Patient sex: M
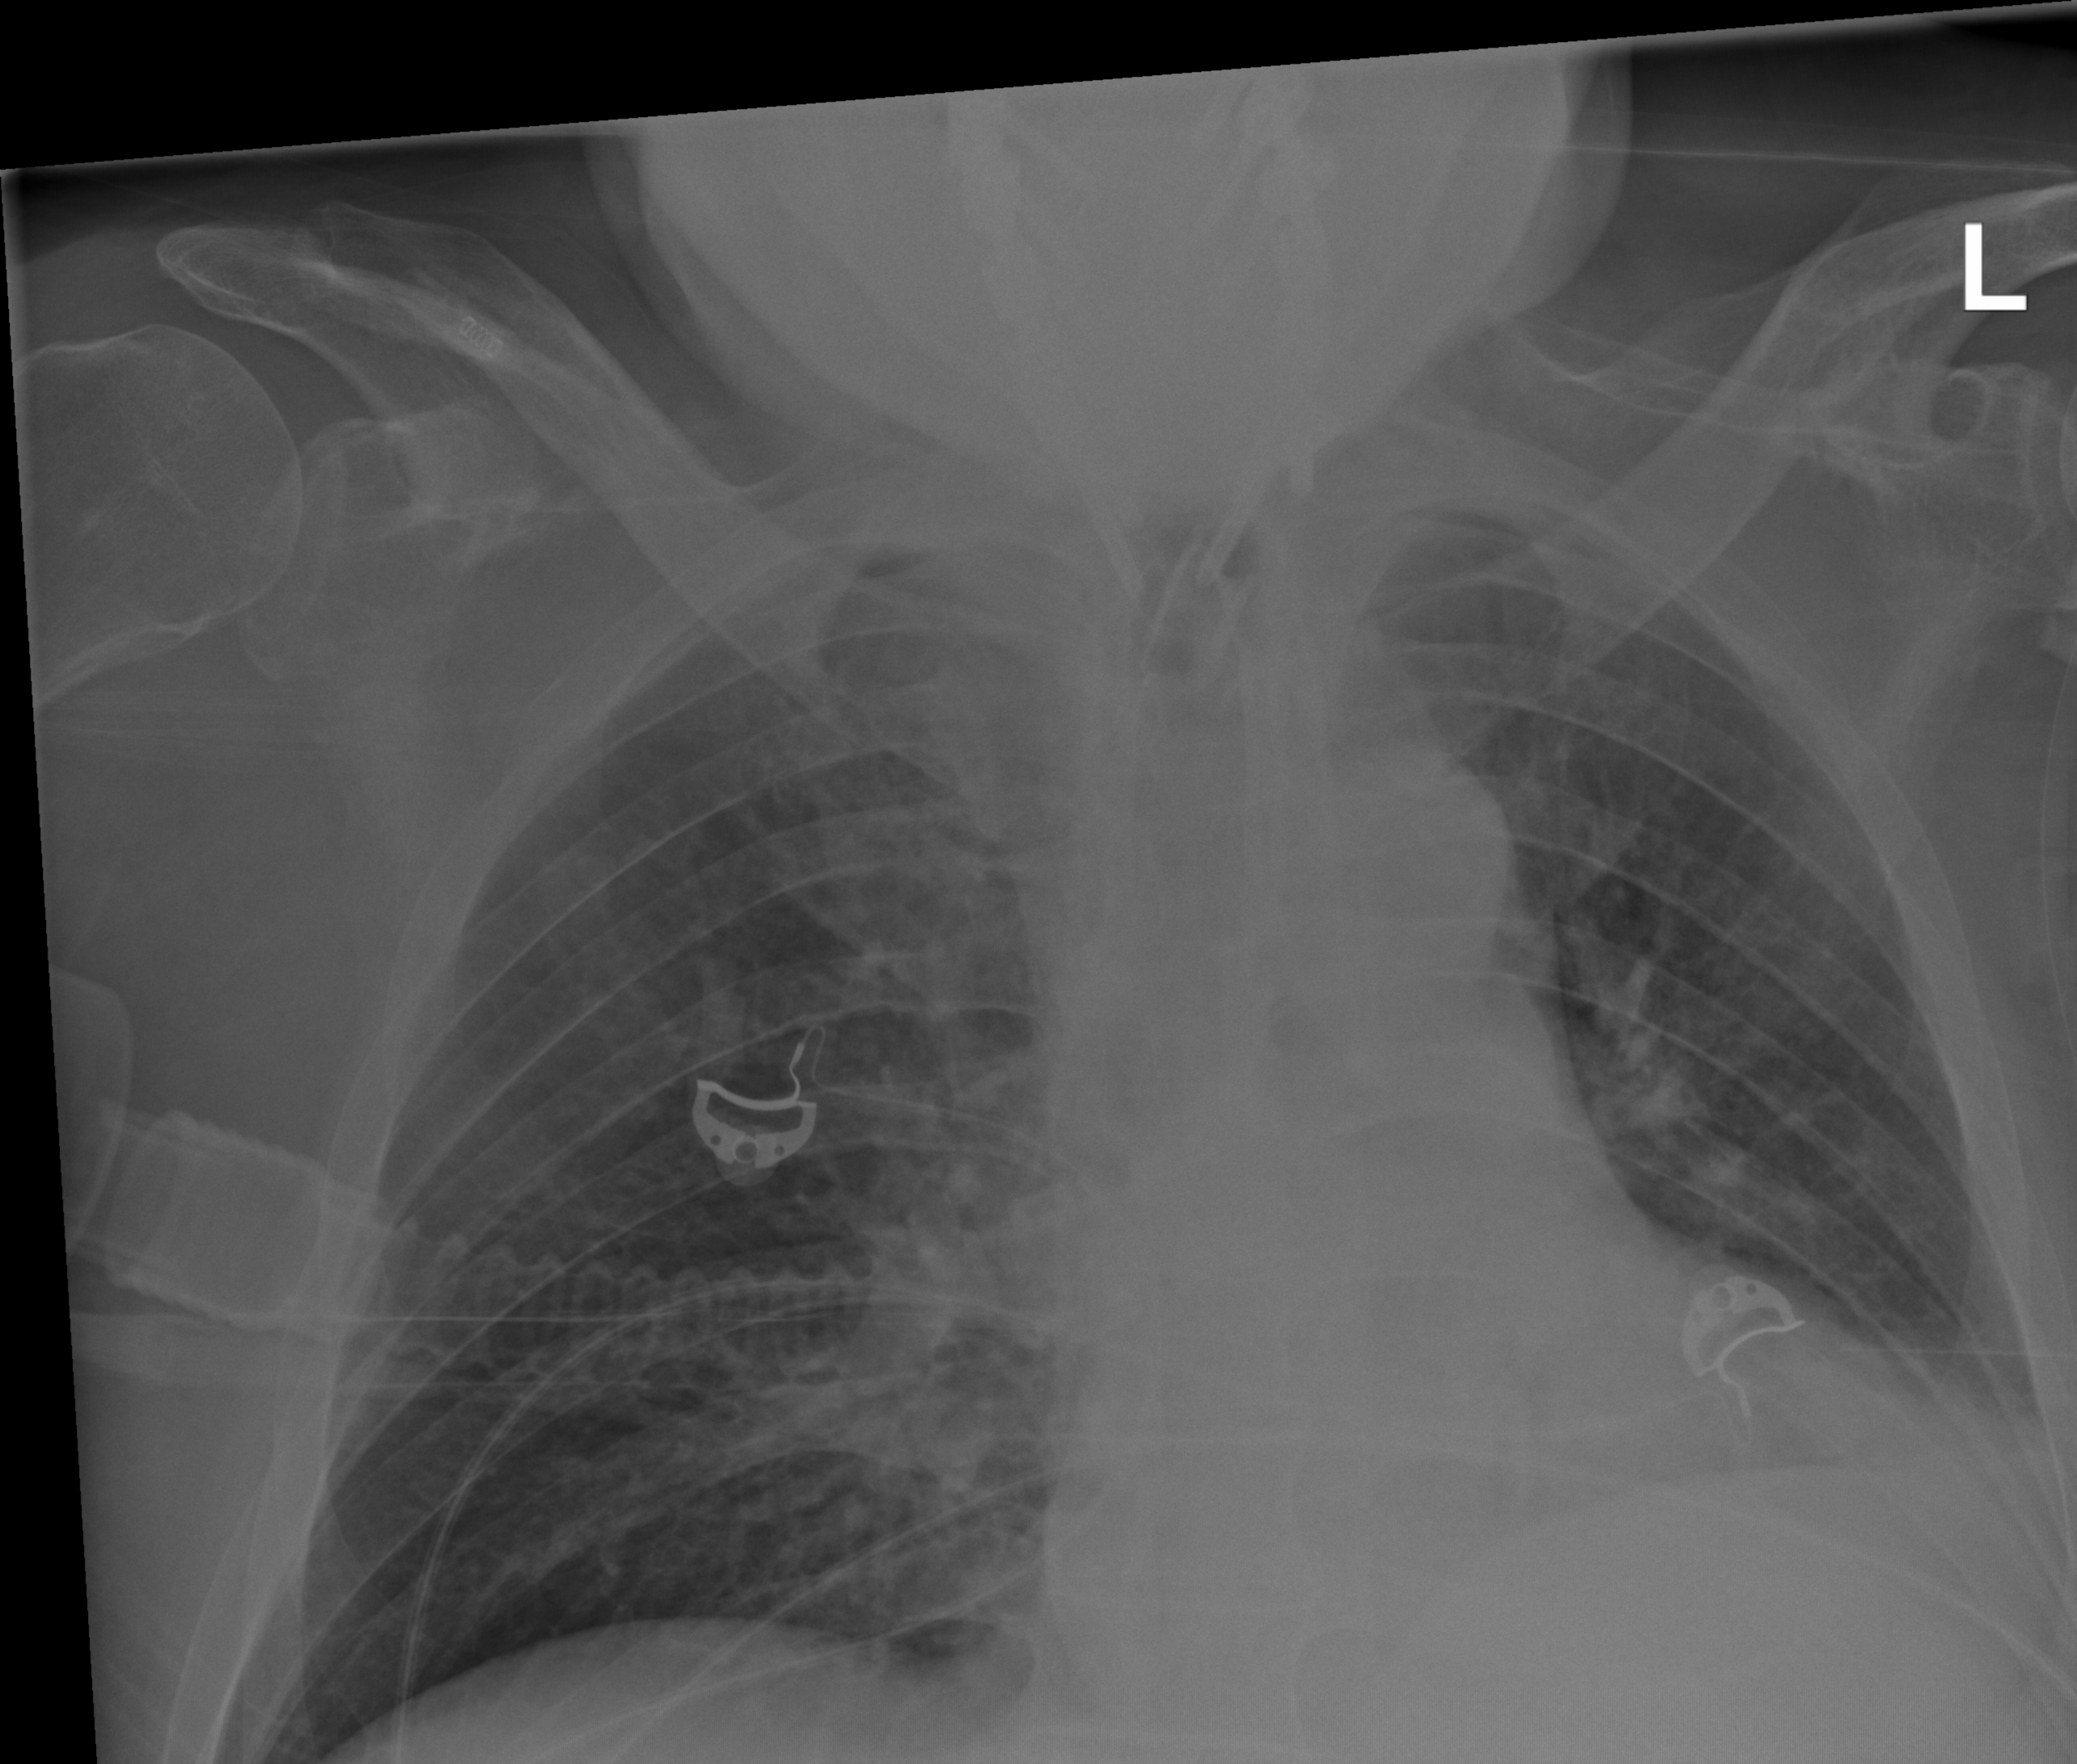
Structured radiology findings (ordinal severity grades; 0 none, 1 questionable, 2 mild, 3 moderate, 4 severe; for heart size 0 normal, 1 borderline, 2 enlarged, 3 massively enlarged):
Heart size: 0
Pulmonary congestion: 2
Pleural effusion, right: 0
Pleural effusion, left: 2
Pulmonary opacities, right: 1
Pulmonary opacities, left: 0
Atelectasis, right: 2
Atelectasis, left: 2